Field crop: tomato
Growth stage: 2
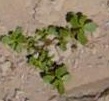
Species: portulaca